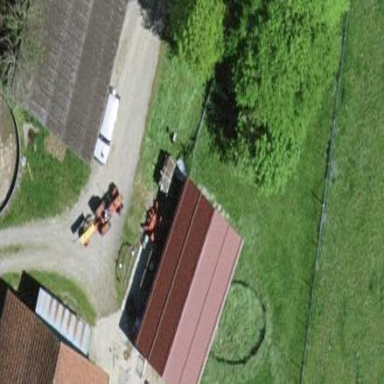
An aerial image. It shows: Farm auxiliary building.